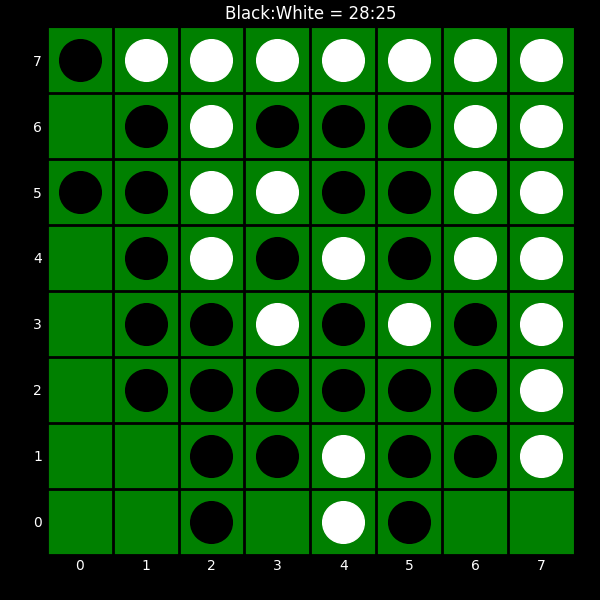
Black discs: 28
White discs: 25